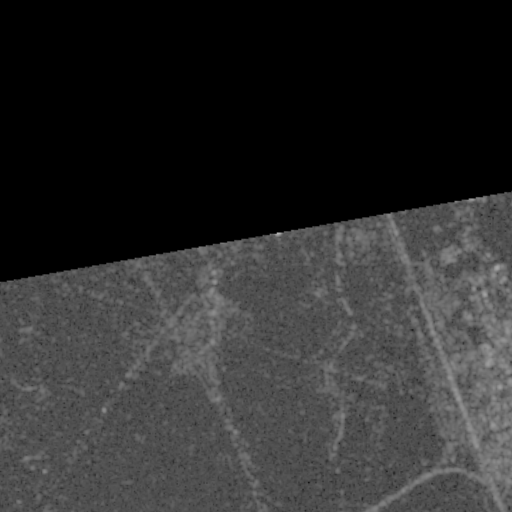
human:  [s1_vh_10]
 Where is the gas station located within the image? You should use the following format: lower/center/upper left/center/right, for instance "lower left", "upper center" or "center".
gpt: The gas station is located in the center right of the image.
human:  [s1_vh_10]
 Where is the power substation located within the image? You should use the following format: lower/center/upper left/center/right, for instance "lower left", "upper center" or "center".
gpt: The power substation is located in the center right of the image.
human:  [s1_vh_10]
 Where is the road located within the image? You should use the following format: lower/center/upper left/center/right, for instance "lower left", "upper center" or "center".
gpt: There is no road in the image.

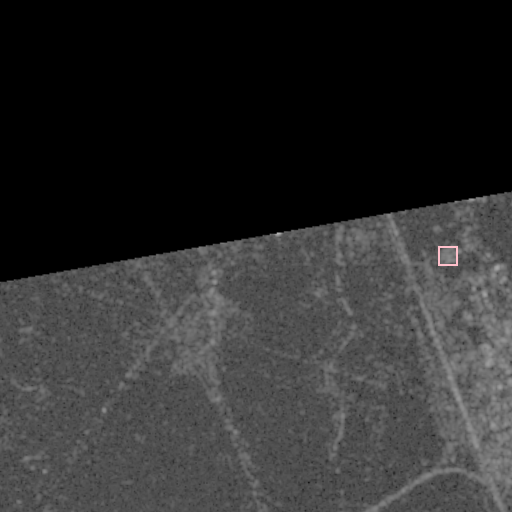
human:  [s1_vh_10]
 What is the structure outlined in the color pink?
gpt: The structure outlined in pink is a power substation.
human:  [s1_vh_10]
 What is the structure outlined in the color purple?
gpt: There is no purple outline.